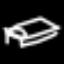
Label: bed